Interaction volume radius: 5 \u00c5
Interaction volume height: 20 \u00c5
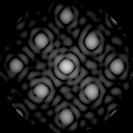
Disorder parameter: 0.1074